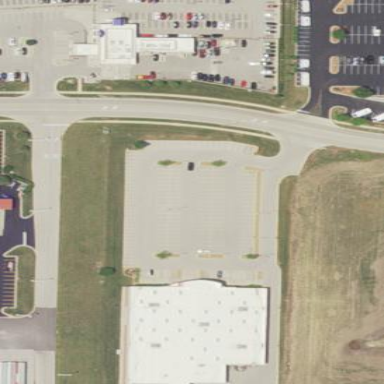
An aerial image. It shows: Parking area with asphalt surface.